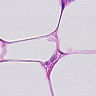
Metastatic tissue present: no